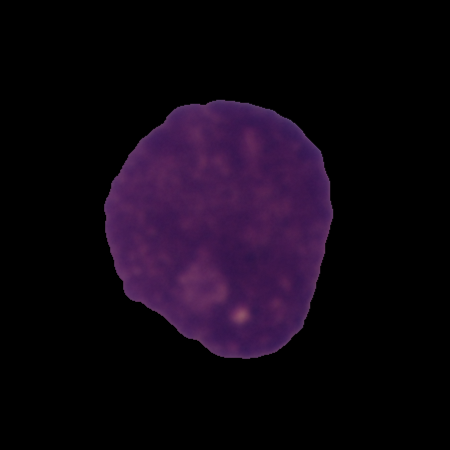
Label: cancer